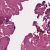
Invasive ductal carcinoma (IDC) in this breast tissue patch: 0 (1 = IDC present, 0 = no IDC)